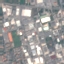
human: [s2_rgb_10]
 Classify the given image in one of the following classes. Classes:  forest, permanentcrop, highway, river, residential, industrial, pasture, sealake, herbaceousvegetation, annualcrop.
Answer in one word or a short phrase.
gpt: Industrial